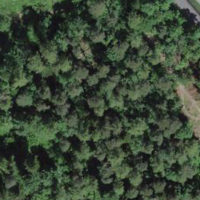
EUNIS habitat code: 43
Species observed at this site:
Melica nutans
Cirsium arvense